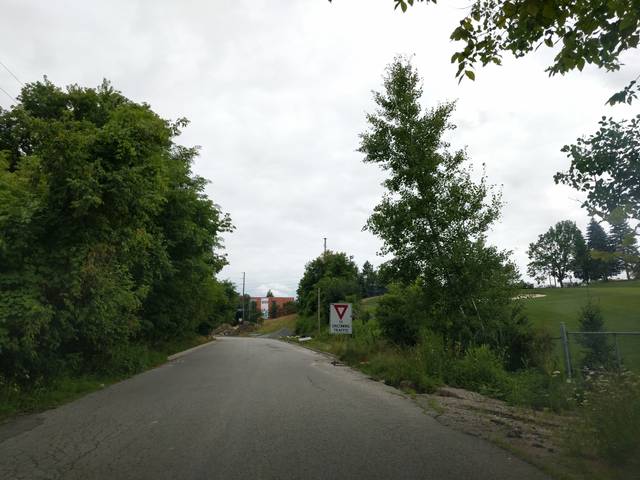
Region: Canada
Coordinates: 43.81, -79.373